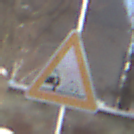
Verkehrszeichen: SplittSchotter
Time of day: MorningAfternoon
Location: Outdoor (Special)
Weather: Clear
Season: Winter
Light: Natural